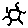
Label: sun